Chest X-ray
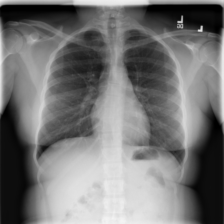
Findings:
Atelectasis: negative
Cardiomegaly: negative
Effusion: negative
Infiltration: negative
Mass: negative
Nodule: negative
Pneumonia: negative
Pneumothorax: negative
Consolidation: negative
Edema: negative
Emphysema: negative
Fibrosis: negative
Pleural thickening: negative
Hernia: negative